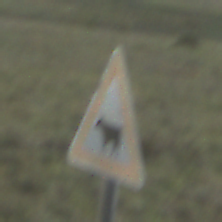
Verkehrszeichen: ViehtriebRechts
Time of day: Night
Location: Outdoor (Nature)
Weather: Clear
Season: NotSpecified
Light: Natural